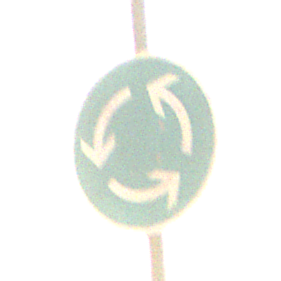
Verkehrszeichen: Kreisverkehr
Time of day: SunriseSunset
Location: Outdoor (Nature)
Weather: PartlyCloudy
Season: NotSpecified
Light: Natural